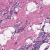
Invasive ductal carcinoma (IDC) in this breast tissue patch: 0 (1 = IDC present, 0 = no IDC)